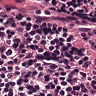
Metastatic tissue present: no